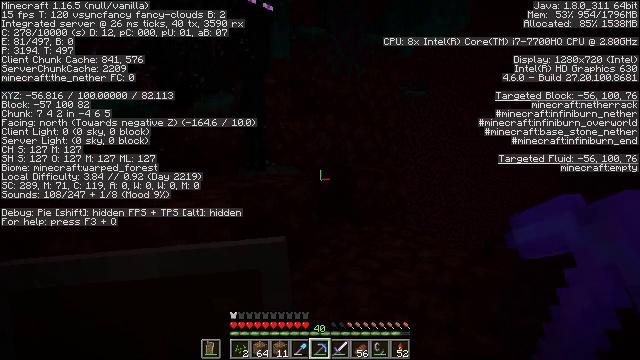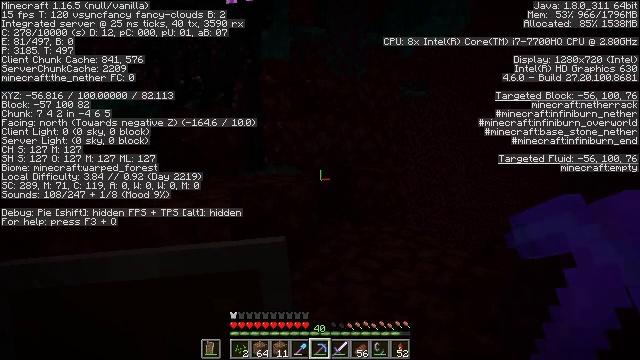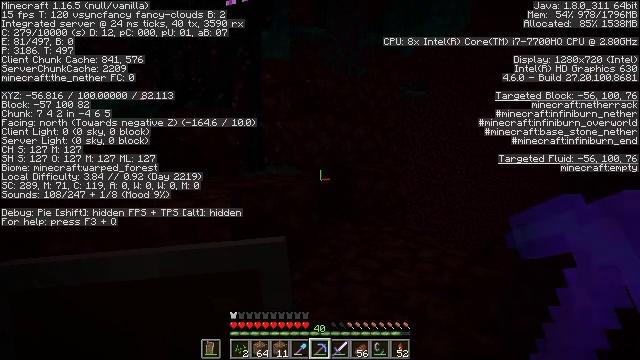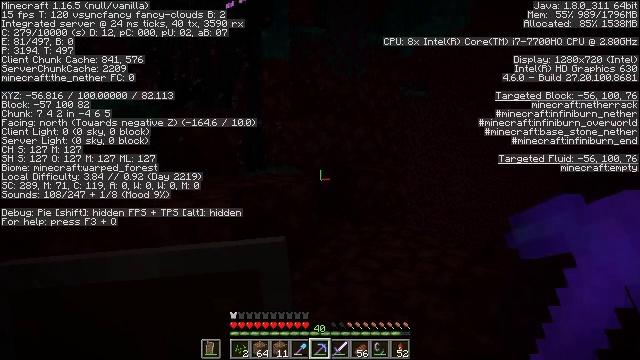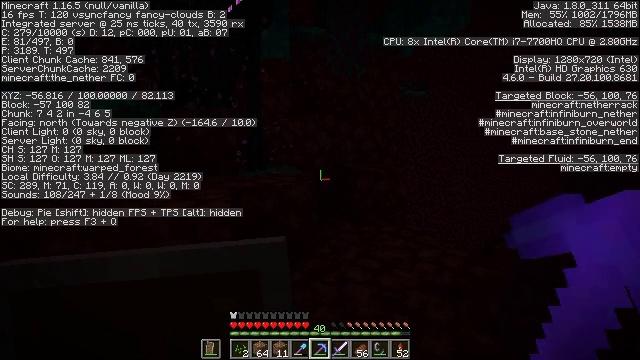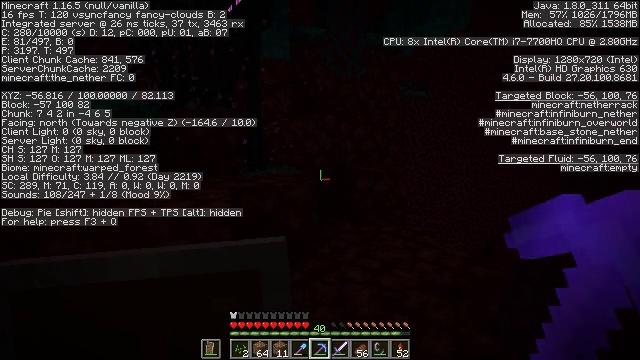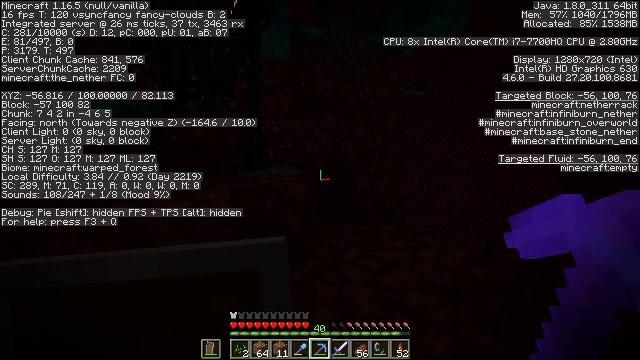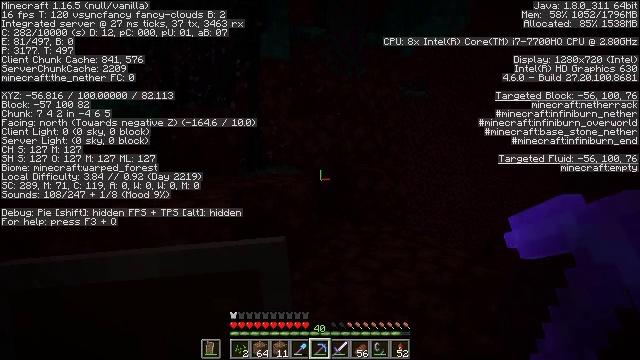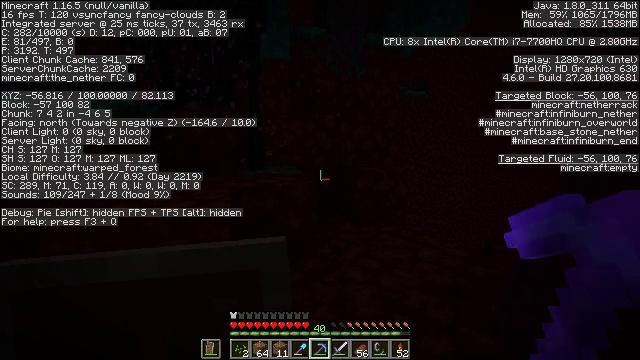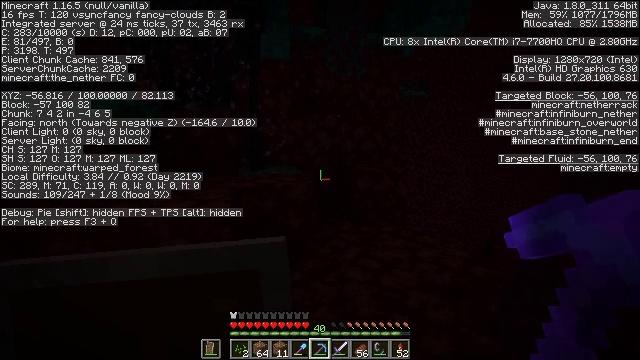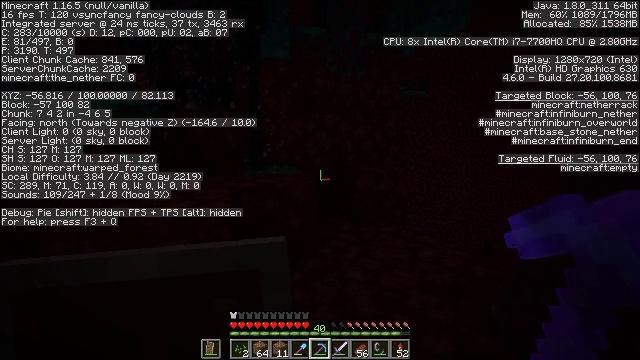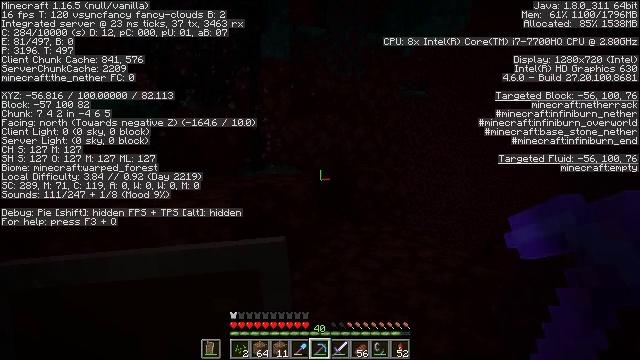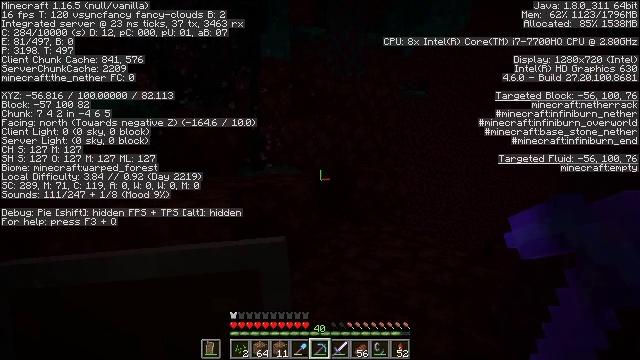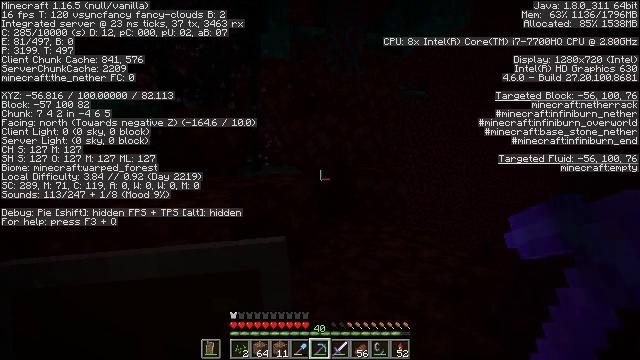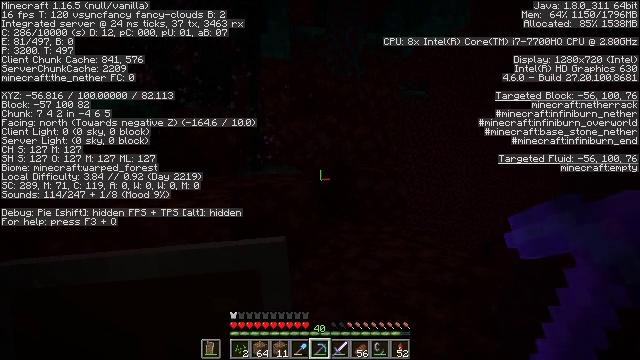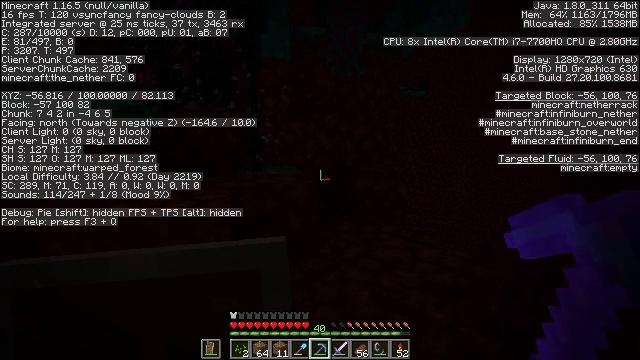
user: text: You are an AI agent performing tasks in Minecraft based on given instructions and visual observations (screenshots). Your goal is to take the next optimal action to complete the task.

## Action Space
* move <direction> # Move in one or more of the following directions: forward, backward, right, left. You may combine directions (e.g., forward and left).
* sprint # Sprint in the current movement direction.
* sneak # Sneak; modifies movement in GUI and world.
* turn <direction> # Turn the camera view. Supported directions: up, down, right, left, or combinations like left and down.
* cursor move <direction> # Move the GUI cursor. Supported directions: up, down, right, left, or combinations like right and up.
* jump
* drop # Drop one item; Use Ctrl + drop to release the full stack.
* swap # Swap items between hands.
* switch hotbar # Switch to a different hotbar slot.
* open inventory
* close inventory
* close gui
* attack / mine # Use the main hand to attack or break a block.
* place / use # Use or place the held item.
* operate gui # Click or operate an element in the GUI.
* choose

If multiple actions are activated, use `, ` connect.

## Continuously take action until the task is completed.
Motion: motion action
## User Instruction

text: Use a pickaxe to mine the warped nylium.
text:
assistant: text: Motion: no_op
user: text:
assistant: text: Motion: no_op
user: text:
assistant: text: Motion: no_op
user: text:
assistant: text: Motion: no_op
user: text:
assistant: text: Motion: no_op
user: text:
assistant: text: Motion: no_op
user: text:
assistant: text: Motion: no_op
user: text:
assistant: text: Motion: no_op
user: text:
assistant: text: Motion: no_op
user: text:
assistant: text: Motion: no_op
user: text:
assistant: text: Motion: no_op
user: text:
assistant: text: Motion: no_op
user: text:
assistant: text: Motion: no_op
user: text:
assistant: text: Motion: no_op
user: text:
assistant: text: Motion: no_op
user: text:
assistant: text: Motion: no_op
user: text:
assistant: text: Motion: no_op
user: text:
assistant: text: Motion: no_op
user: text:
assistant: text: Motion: no_op
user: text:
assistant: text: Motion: no_op
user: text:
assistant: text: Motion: no_op
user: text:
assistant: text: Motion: no_op
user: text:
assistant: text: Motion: no_op
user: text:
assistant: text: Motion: no_op
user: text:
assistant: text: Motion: no_op
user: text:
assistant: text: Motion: no_op
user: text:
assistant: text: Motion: no_op
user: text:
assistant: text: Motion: no_op
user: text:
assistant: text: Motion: no_op
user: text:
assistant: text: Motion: no_op